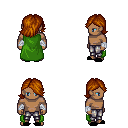
a pixel art fantasy rpg character, male body template, human, dark skin, green cape, metal pants, brunette swoop hairstyle, white cloth bandages, black slippers, four views (front, back, left, right), 2x2 character sprite sheet, small pixel art, hard edges, no anti-aliasing